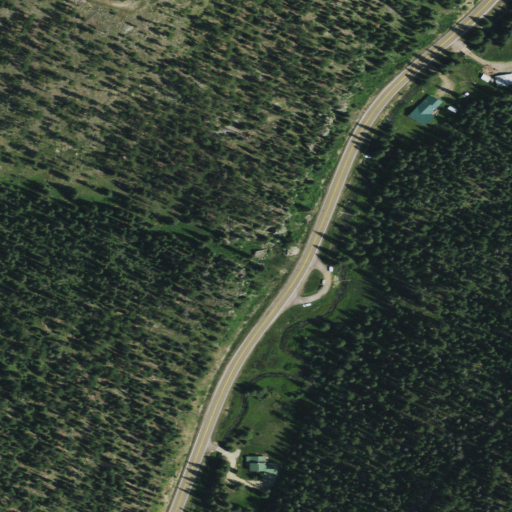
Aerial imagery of valley in South Dakota named Hellsgate Gulch containing evergreen forest, open development, low intensity development, medium intensity development, and deciduous forest